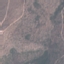
Land use / land cover class: HerbaceousVegetation